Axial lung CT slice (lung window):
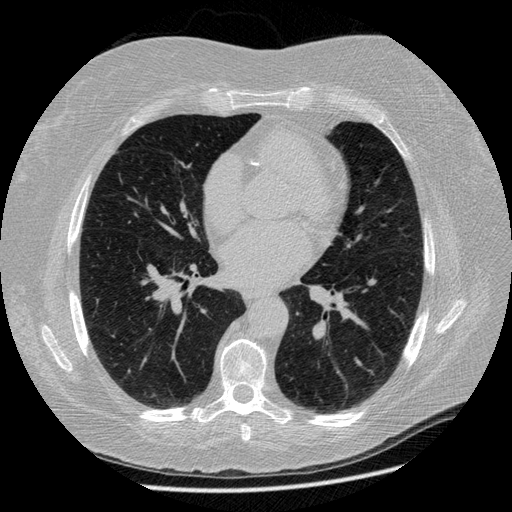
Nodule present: no